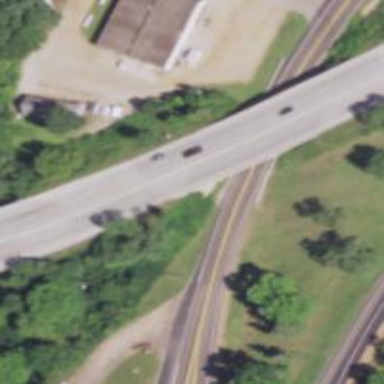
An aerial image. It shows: Trunk highway.